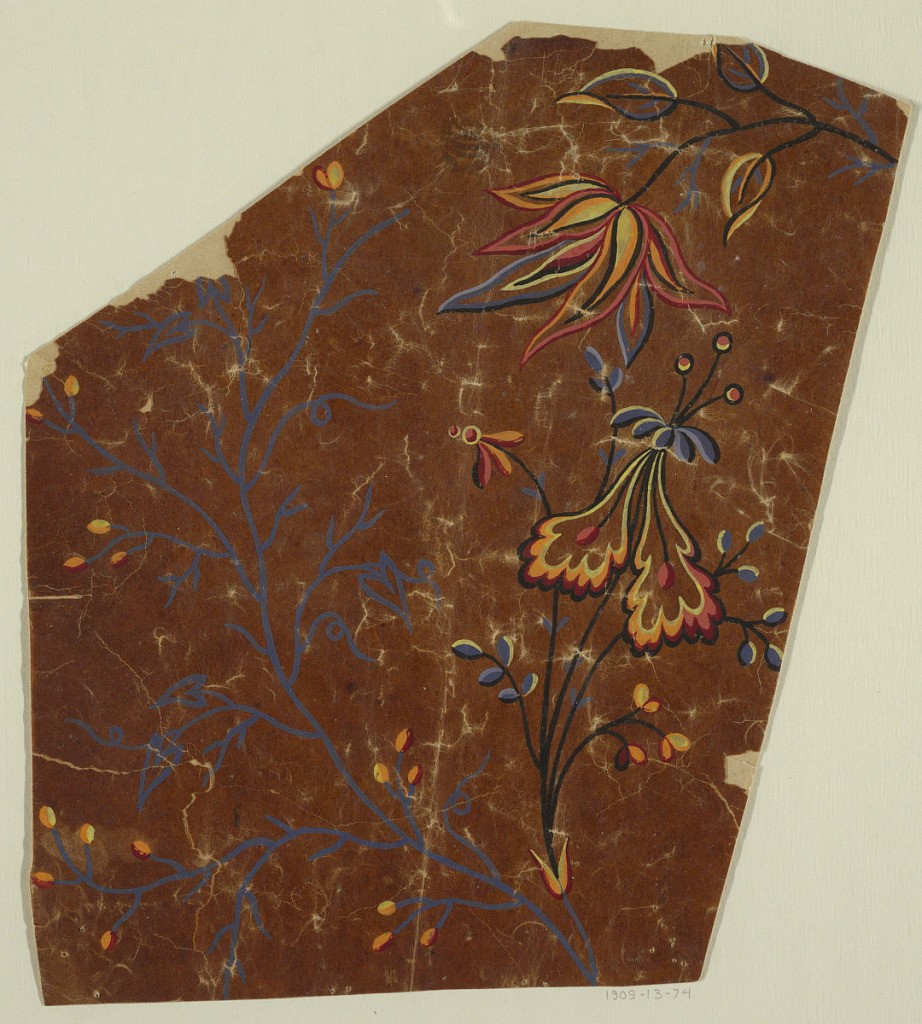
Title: Design for a Woven Fabric, Fragment
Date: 1815-1840
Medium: Gouache on oily tracing paper, mounted
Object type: Drawing
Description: Pentagonal. A rising flower stem and a flower bough, top right.